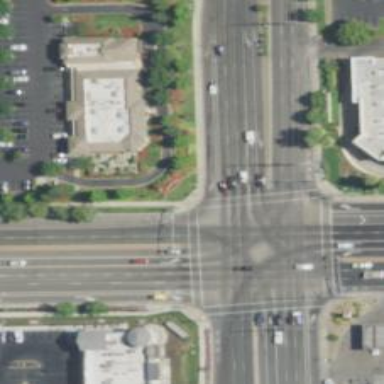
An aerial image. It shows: Marked crossing on the road.